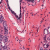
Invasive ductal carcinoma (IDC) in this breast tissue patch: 0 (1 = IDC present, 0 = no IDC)